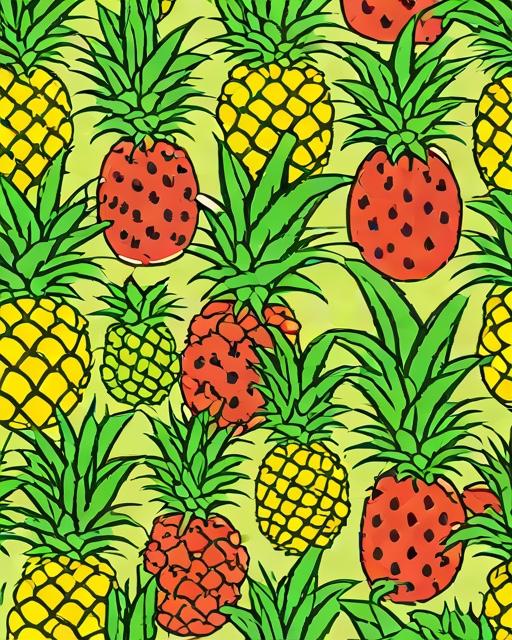
Category: Summer